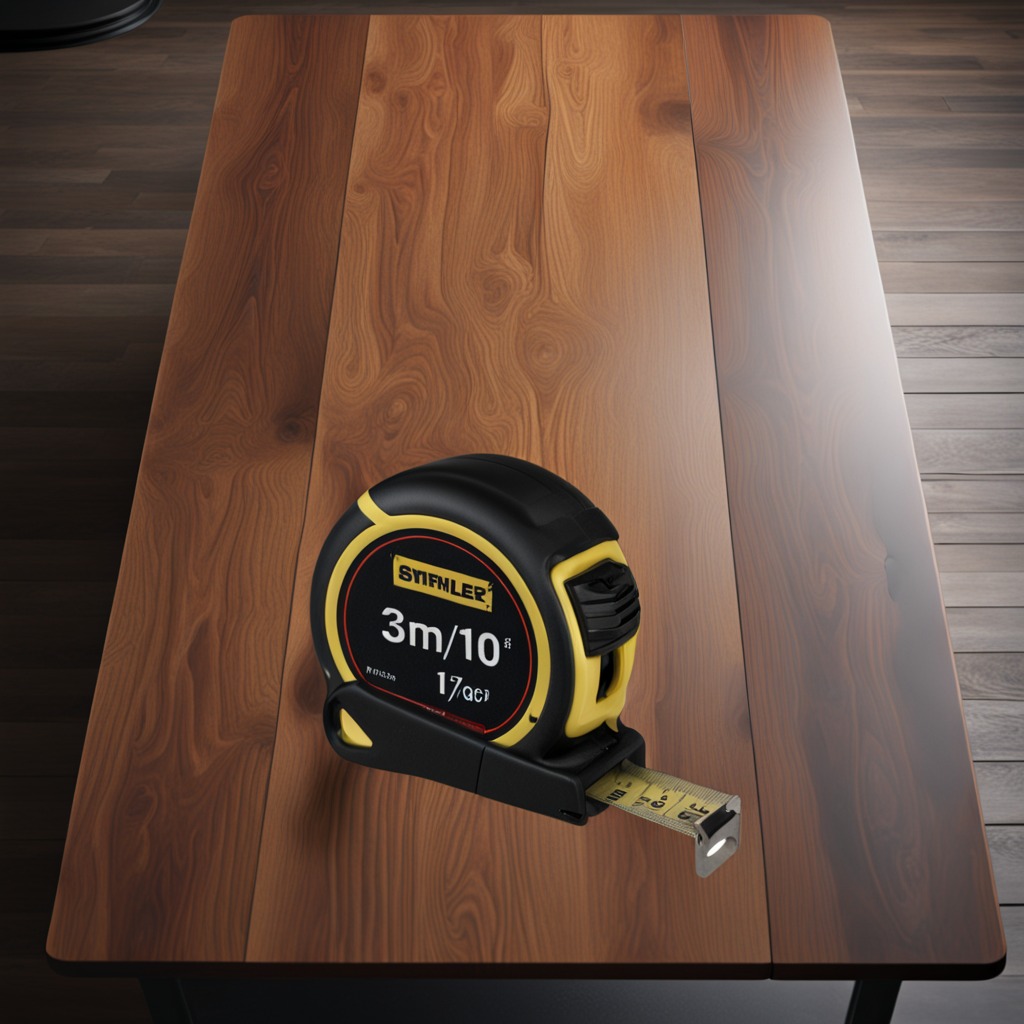
A measuring tape is lying on the oil-spilled wooden table in a vintage motorcycle garage.